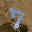
Label: 7